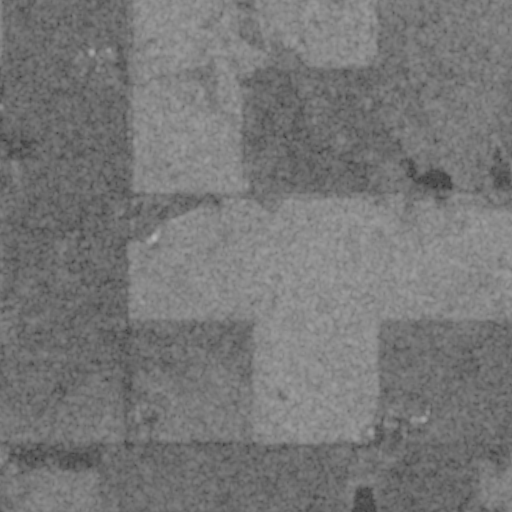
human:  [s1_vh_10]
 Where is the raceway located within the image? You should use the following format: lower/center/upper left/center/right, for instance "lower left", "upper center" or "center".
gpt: The raceway is located in the upper left of the image.
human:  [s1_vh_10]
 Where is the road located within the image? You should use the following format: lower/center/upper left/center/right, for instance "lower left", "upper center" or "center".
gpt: There is no road in the image.

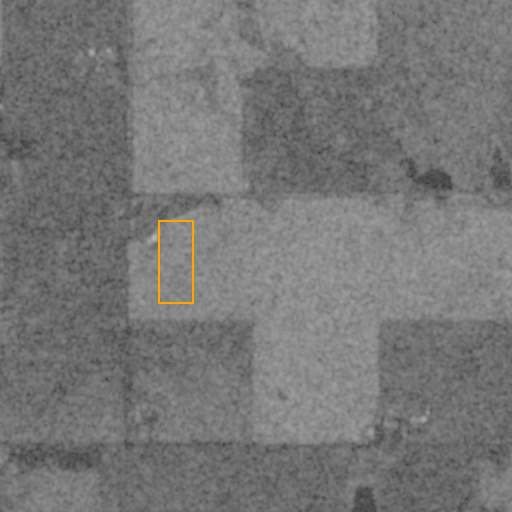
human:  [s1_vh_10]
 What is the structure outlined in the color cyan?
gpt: There is no cyan outline.
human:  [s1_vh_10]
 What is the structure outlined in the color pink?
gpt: There is no structure outlined in pink.